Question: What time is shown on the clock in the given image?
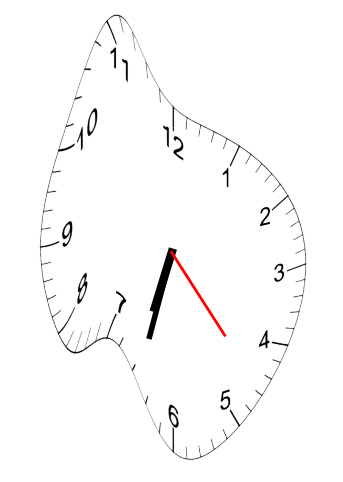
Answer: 06:32:23